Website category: sports
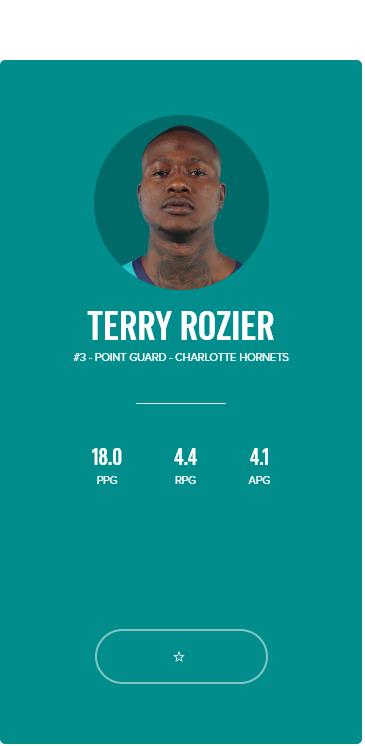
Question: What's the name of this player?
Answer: TERRY ROZIER

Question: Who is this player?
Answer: TERRY ROZIER

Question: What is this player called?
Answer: TERRY ROZIER

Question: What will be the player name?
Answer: TERRY ROZIER

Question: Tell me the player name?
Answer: TERRY ROZIER

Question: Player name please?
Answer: TERRY ROZIER

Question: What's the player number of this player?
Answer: #3

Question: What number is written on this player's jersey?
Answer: #3

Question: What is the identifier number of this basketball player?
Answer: #3

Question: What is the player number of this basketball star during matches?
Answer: #3

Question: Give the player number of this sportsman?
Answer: #3

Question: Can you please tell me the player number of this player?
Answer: #3

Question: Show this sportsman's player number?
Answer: #3

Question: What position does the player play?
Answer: POINT GUARD

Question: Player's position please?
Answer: POINT GUARD

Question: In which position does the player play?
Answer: POINT GUARD

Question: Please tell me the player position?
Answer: POINT GUARD

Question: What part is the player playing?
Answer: POINT GUARD

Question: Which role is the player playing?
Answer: POINT GUARD

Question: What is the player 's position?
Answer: POINT GUARD

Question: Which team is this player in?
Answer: CHARLOTTE HORNETS

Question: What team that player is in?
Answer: CHARLOTTE HORNETS

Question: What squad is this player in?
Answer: CHARLOTTE HORNETS

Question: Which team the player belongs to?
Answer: CHARLOTTE HORNETS

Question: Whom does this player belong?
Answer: CHARLOTTE HORNETS

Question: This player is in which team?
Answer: CHARLOTTE HORNETS

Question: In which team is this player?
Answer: CHARLOTTE HORNETS

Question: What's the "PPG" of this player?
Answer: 18.0

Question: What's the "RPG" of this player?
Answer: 4.4

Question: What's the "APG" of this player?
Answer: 4.1

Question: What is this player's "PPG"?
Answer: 18.0

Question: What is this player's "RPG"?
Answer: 4.4

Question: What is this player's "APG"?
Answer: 4.1

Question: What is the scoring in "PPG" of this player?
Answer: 18.0

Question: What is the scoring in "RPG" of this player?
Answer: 4.4

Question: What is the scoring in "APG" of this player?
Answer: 4.1

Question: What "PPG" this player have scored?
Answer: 18.0

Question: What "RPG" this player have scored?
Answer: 4.4

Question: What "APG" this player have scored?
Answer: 4.1

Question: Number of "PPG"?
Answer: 18.0

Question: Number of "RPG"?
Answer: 4.4

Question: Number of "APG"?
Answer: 4.1

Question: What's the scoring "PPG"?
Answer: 18.0

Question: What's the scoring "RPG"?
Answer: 4.4

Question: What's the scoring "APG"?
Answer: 4.1